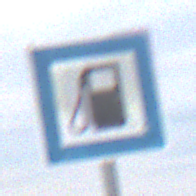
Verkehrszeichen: Tankstelle
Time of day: Midday
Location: Outdoor (RoadRail)
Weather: PartlyCloudy
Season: NotSpecified
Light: Natural